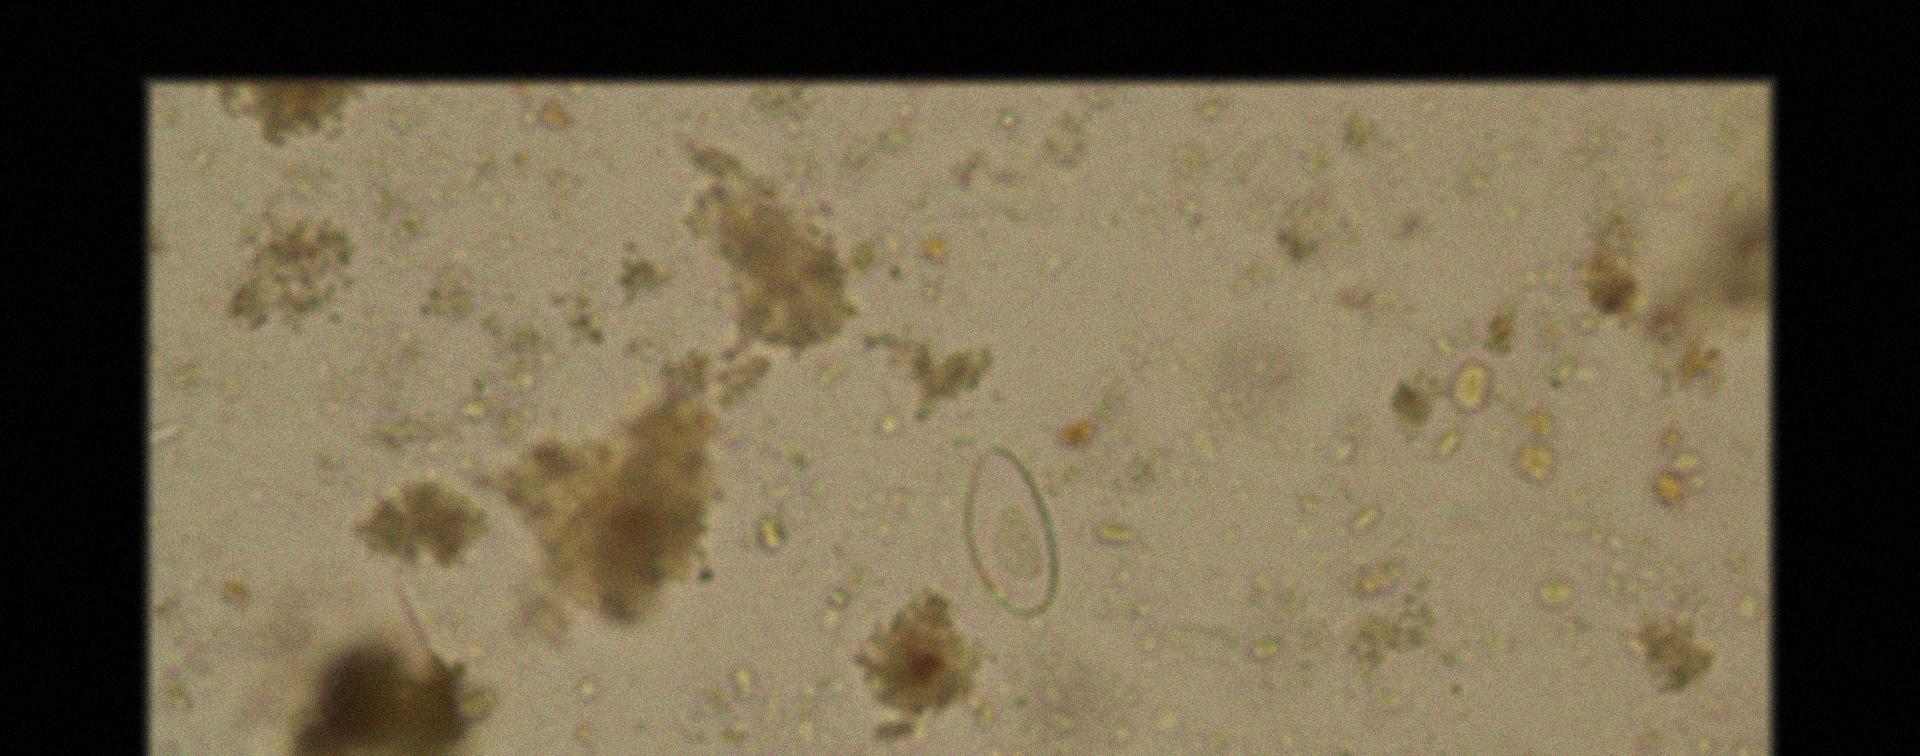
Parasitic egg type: Enterobius vermicularis